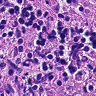
Metastatic tissue present: yes